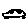
Label: car